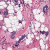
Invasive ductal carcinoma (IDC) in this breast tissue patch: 1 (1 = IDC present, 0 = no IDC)